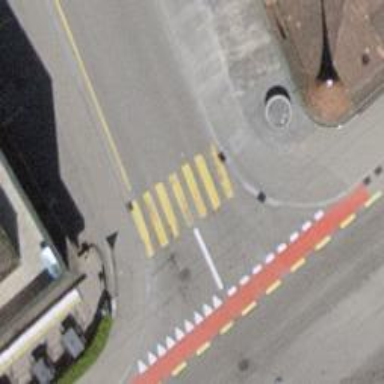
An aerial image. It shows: Zebra crossing on the road.